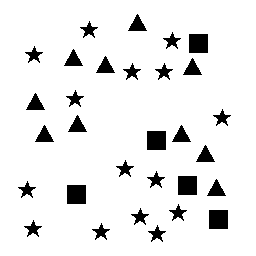
Squares: 5
Triangles: 10
Stars: 15
Total shapes: 30